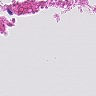
Metastatic tissue present: no